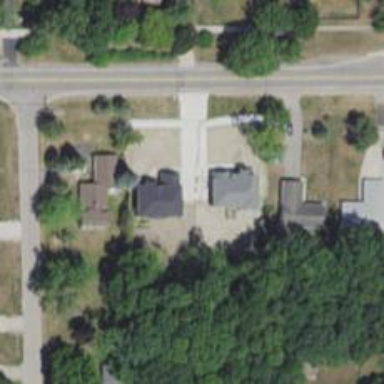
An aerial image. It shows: Driveway leading to service road.